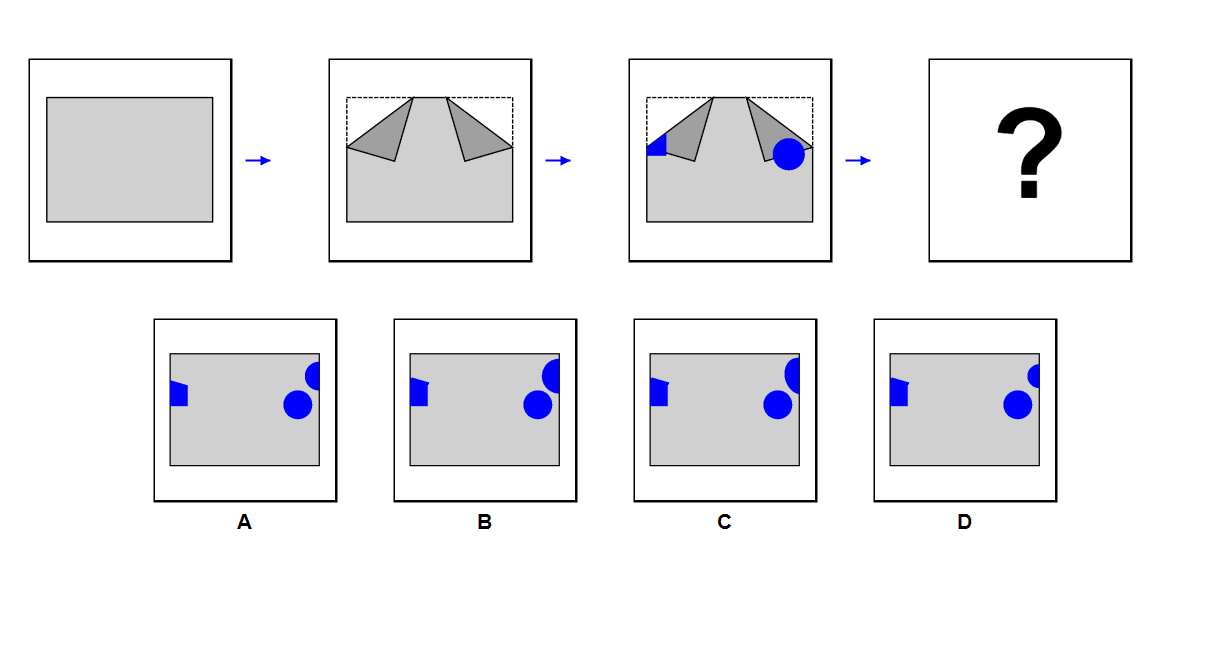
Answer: A